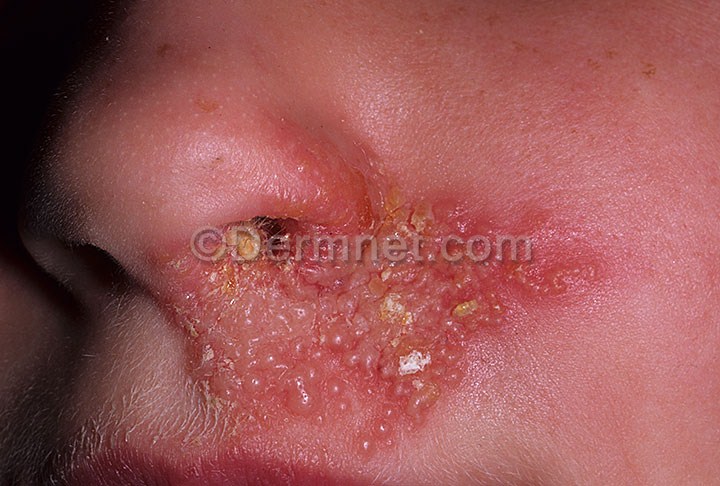
Disease: Warts Molluscum and other Viral Infections